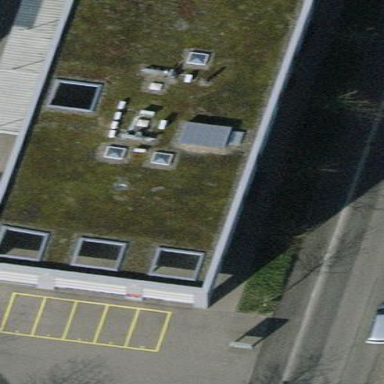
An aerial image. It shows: Building.